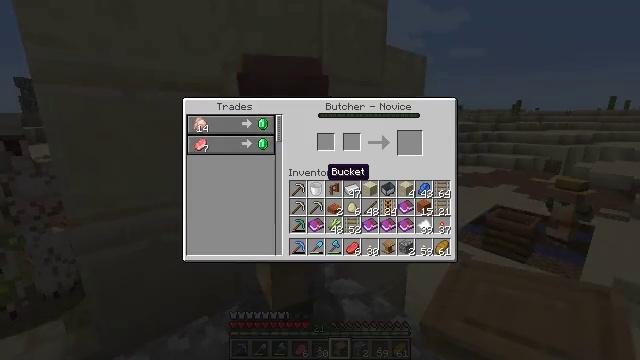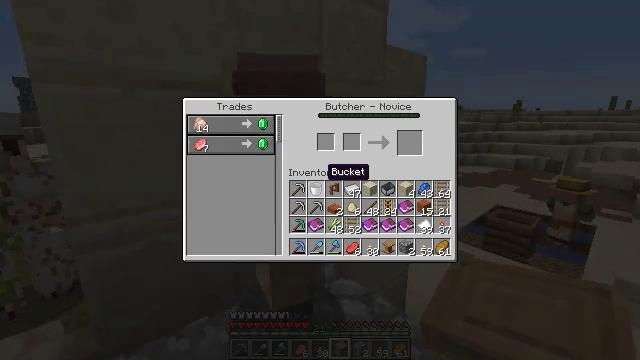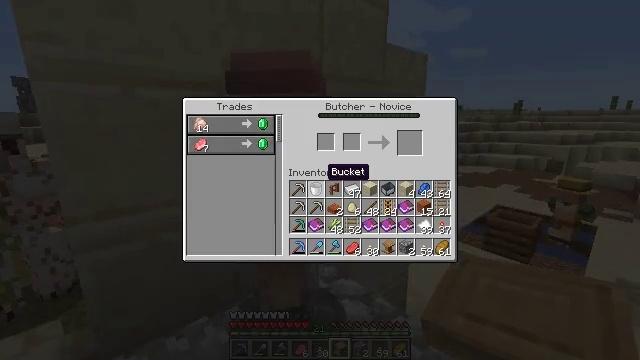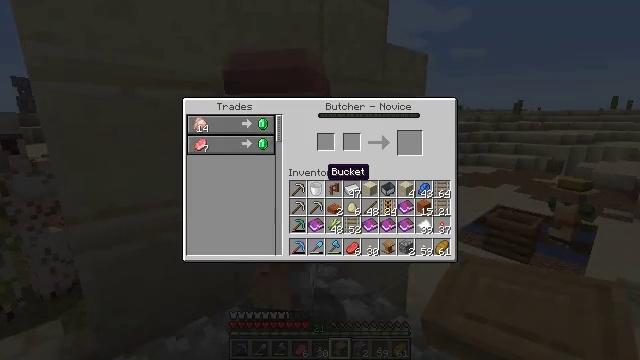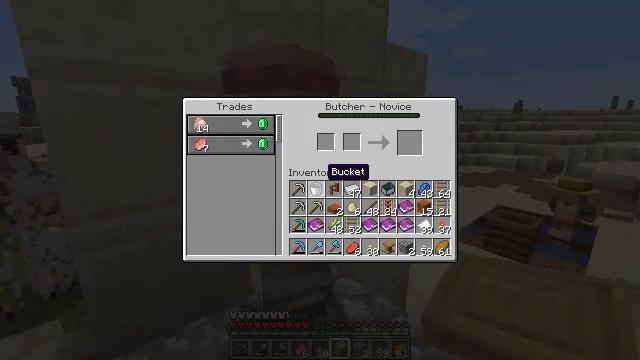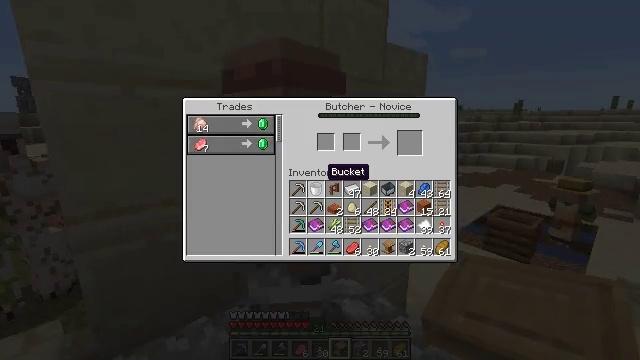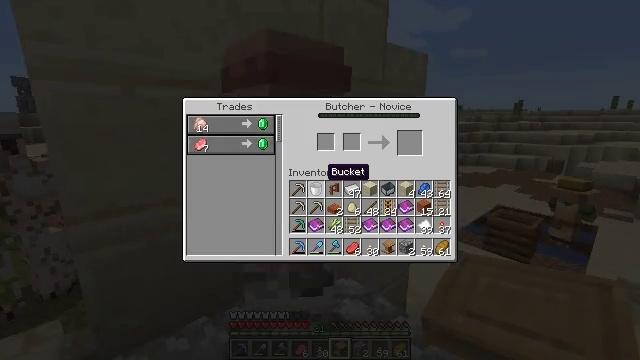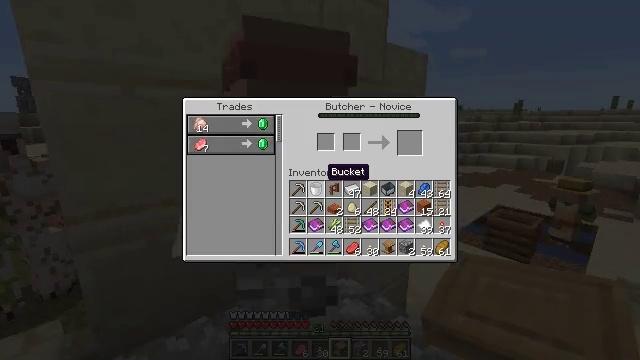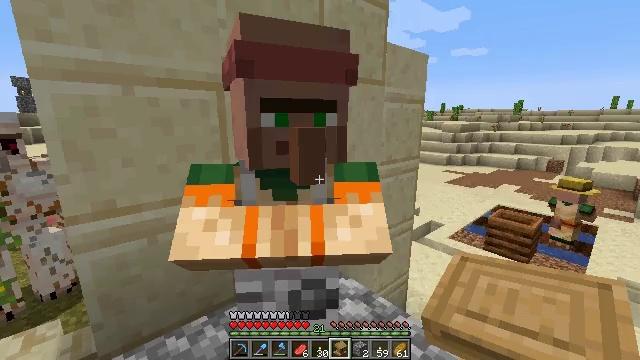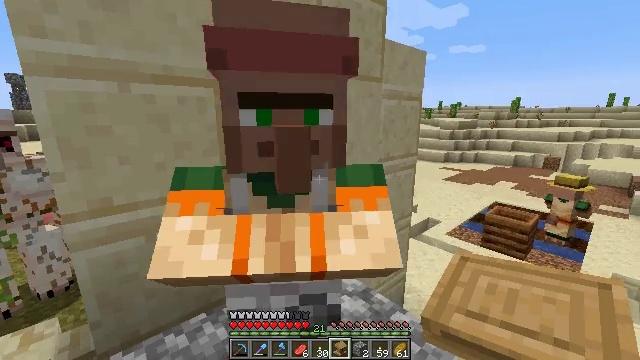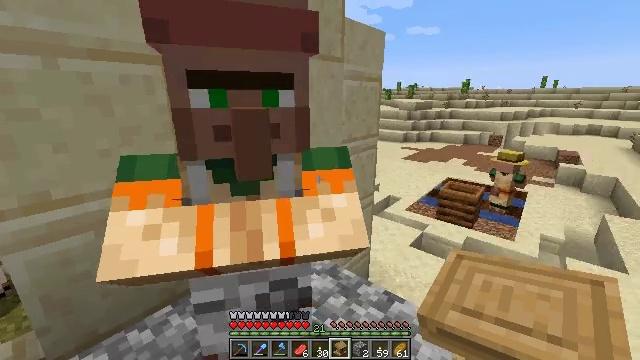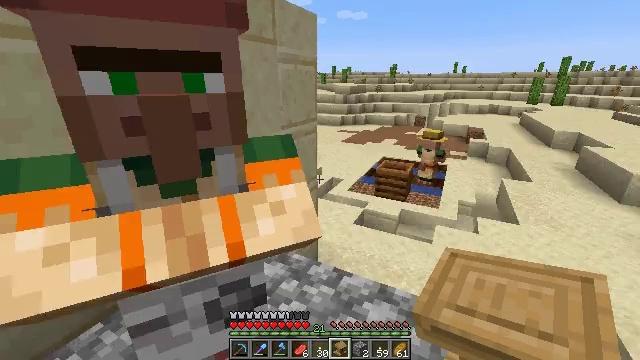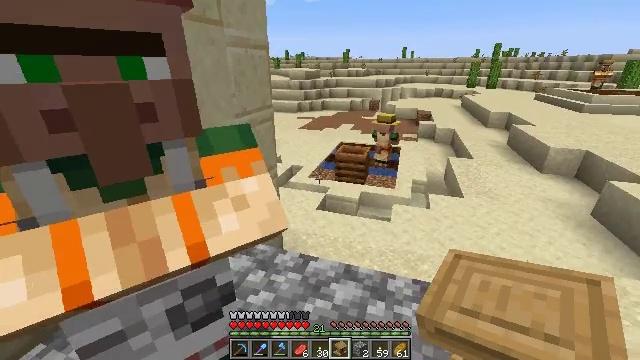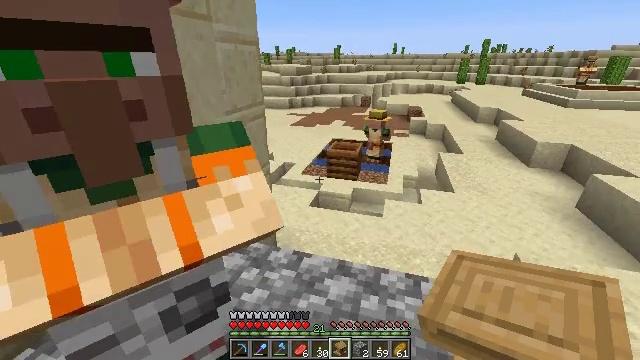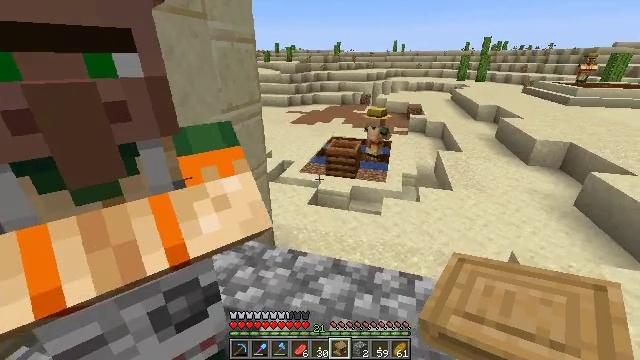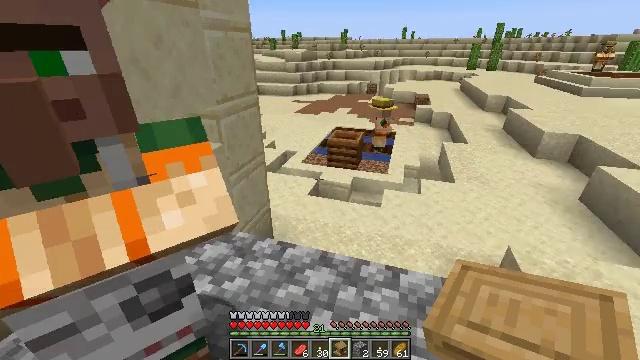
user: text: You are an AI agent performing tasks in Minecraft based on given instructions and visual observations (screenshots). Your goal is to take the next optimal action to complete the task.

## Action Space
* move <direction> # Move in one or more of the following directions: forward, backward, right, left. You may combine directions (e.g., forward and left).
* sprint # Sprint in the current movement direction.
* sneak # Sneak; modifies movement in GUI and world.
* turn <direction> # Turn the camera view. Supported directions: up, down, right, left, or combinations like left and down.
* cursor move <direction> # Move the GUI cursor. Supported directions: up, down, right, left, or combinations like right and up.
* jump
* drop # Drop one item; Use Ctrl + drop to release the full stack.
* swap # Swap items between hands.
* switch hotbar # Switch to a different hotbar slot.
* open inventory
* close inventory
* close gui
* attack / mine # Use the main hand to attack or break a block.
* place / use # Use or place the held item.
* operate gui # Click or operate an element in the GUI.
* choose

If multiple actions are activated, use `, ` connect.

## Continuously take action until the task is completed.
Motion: motion action
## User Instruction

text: Remove the existing composter.
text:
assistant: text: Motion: no_op
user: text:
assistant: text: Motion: no_op
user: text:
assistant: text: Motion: no_op
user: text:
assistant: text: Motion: no_op
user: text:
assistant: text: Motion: no_op
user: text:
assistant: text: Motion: no_op
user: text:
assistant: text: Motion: no_op
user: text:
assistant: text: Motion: no_op
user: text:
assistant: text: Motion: close gui
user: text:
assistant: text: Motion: turn right and down
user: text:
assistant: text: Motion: turn right and down
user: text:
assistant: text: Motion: turn right and down
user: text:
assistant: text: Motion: turn right
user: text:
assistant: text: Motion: move right
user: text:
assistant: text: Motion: move right, turn left and down
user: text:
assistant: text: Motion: move forward and move right, turn left and down
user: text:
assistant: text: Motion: move forward and move right, turn left
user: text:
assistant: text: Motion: move forward and move right, turn left and down
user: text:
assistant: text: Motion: move forward and move right, turn left and down
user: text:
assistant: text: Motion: turn left
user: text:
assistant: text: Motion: no_op
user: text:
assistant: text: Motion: no_op
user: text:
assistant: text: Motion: move right
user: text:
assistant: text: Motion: move right
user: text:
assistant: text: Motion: move forward and move right
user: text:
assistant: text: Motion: move forward and move right
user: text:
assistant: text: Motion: move forward and move right
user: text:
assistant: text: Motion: move forward and move right
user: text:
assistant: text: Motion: move forward and move right
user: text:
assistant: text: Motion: move forward and move right